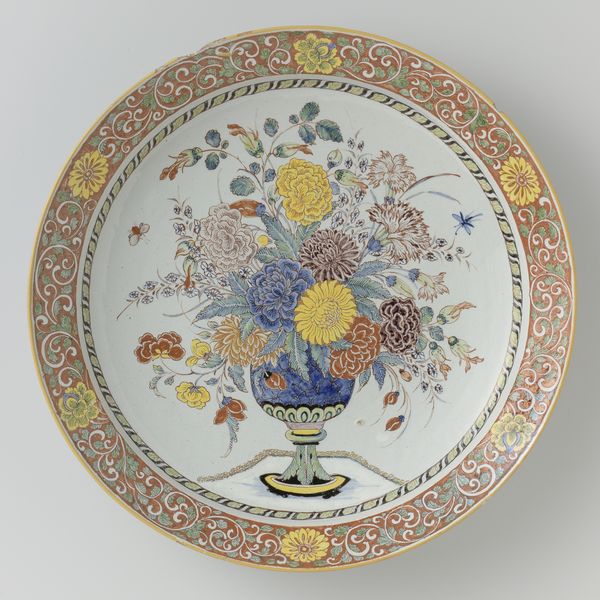
Titel: Schotel
Standort: Amsterdam
Institution: Rijksmuseum
Schlagwörter: blau, gelb, blume, blumen, rot, ornament, band, teller, ranken, vase, ornamente, blumenstrauß, porzellan, insekten, nelke, ranke, verziert, nelken, biene, sonnenblumen, gebändert, blaue vase